Question: I have a set of controls that will show/hide when the user clicks a button. The controls consist of a grid, 2 labels, a dropdown, a text box and another button. I would like to position them as follows:

I have the grid positioned correctly but the dropdown and textbox controls are to the left but below the grid. The button is not centered.
How can I position the DIV with the controls to be positioned beside the grid and the button to display in the center but at the bottom of the main PANEL?
This is my makeup:
'''
<asp:Button ID="btnShowMappingPanel" runat="server" Text="Update Value(s) in Multiple Mappings" Width="325px" />
<asp:Panel ID="pnlMultipleMappingControls" runat="server" Height="300px" Width="1000px" style="display:none;" BackColor="White" BorderColor="Black" BorderStyle="Solid" BorderWidth="1px">
<div id="divMultiMapGrid" style="margin: 25px; width:45%">
<asp:GridView ID="msmgvMultiMappingSelection" runat="server" AllowPaging="True" PageSize="4" AllowSorting="True" AutoGenerateColumns="False" Caption="Select Multiple Mappings to Update"
CaptionAlign="Top" CssClass="grid" Visible="true">
<Columns>
<asp:TemplateField HeaderText="Select">
<EditItemTemplate>
<asp:CheckBox ID="msmgvCkBoxEditSelect" runat="server" />
</EditItemTemplate>
<ItemTemplate>
<asp:CheckBox ID="msmgvCkBoxSelect" runat="server" />
</ItemTemplate>
</asp:TemplateField>
<asp:TemplateField HeaderText="Mapping ID">
<ItemTemplate>
<asp:Label ID="msmgvLblMappingID" runat="server" Text='<%# Bind("EnrollmentMappingID") %>'></asp:Label>
</ItemTemplate>
</asp:TemplateField>
<asp:TemplateField HeaderText="Schoology Course ID">
<ItemTemplate>
<asp:Label ID="msmgvLblSchoologyCourseID" runat="server" Text='<%# Bind("SchoologyCourseID") %>'></asp:Label>
</ItemTemplate>
</asp:TemplateField>
<asp:TemplateField HeaderText="CE City Activity ID">
<ItemTemplate>
<asp:Label ID="msmgvLblCECityActivityID" runat="server" Text='<%# Bind("CECityActivityID") %>'></asp:Label>
</ItemTemplate>
</asp:TemplateField>
</Columns>
</asp:GridView>
</div>
<div id="divMultiMapControls" style="float:right; width:45%; padding:5px">
<div id="divMultiMapActiveCtrl" style="padding:10px">
<asp:Label ID="lblActive" runat="server" Text="Is Active: " CssClass="label"></asp:Label>
<asp:DropDownList ID="ddlActiveOptions" runat="server">
<asp:ListItem> </asp:ListItem>
<asp:ListItem>Yes</asp:ListItem>
<asp:ListItem>No</asp:ListItem>
</asp:DropDownList>
</div>
<div id="divMultiMapMaxEnrollCtrl" style="padding:10px">
<asp:Label ID="lblMaxEnrollment" runat="server" Text="Maximum Enrollment: " CssClass="label"></asp:Label>
<asp:TextBox ID="txtBoxMapEnroll" runat="server" Width="25%"></asp:TextBox>
<asp:RegularExpressionValidator ID="RegularExpressionValidator1" ControlToValidate="txtBoxMapEnroll" runat="server"
ErrorMessage="Enter only integers." ValidationGroup="multiMapEditMappingValidation" ValidationExpression="^\d+$"
Display="Dynamic" CssClass="message-error">
</asp:RegularExpressionValidator>
</div>
</div>
<div id="divMultiMapUpdateBtn">
<asp:Button ID="btnUpdateSelectedMappings" runat="server" Text="Update Selected Mappings" Width="200px" CausesValidation="true"
ValidationGroup="multiMapEditMappingValidation" OnClick="btnUpdateSelectedMappings_Click" />
</div>
</asp:Panel>
'''
'''
<panel>
<div id="divMultiMapGrid" style="margin: 25px; width:45%">Grid is here</div>
<div id="divMultiMapControls" style="float:right; width:45%; padding:5px">Controls are here
<div id="divMultiMapActiveCtrl" style="padding:10px">Dropdown control</div>
<div id="divMultiMapMaxEnrollCtrl" style="padding:10px">text box control</div>
</div>
<div id="divMultiMapUpdateBtn">Button</div>
'''
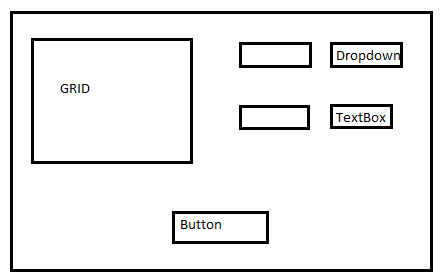
Answer: First of all Don't use inline CSS. It will be very tough to manage later.
Now for your question:
'''
#divMultiMapGrid {
margin: 25px;
width: 45%;
float: left;
}
#divMultiMapControls {
float: right;
width: 45%;
padding: 5px;
}
#divMultiMapActiveCtrl {
padding: 10px;
}
#divMultiMapMaxEnrollCtrl {
padding: 10px;
}
#divMultiMapUpdateBtn {
clear: both;
margin: auto;
width: 104px; // adjust width based on button
}
'''
If you are still interested only in inline style, then
'''
<panel>
<div id="divMultiMapGrid" style="margin: 25px; width:45%;float: left;">Grid is here</div>
<div id="divMultiMapControls" style="float:right; width:45%; padding:5px">Controls are here
<div id="divMultiMapActiveCtrl" style="padding:10px">Dropdown control</div>
<div id="divMultiMapMaxEnrollCtrl" style="padding:10px">text box control</div>
</div>
<div id="divMultiMapUpdateBtn" style=" clear: both; margin: auto; width: 104px;">Button</div>
</panel>
'''